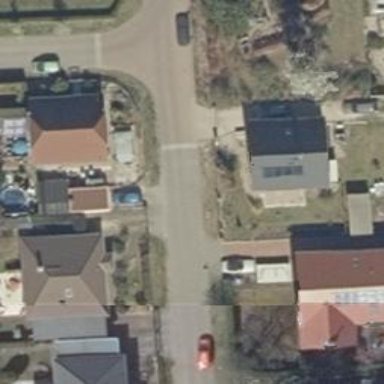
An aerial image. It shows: Crossing road with traffic calming table.